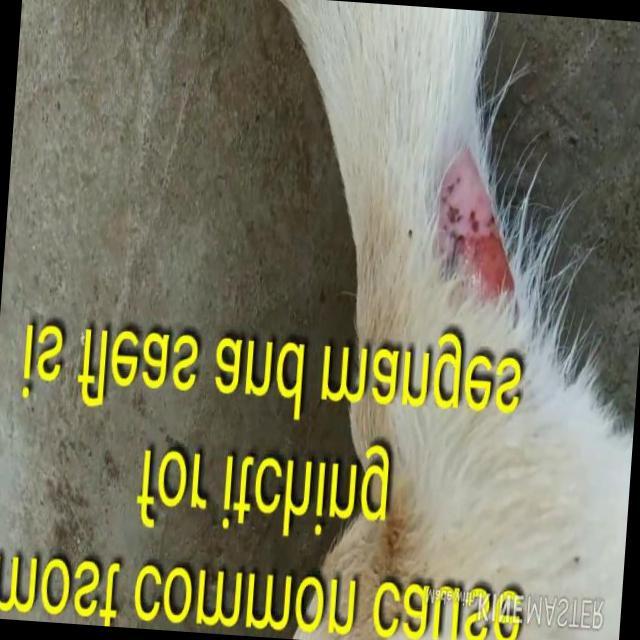
Canine dermatitis — inflammation of the skin presenting with erythema, pruritus, papules, and excoriation. May be allergic, contact, or atopic in origin.